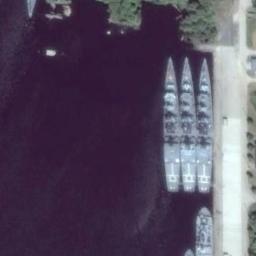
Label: ship